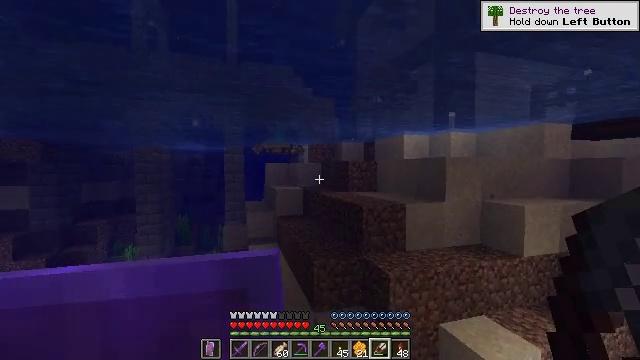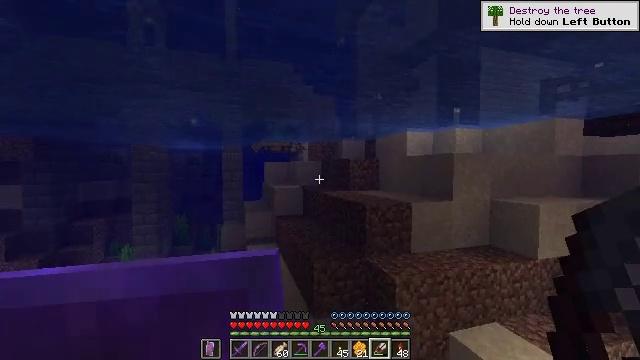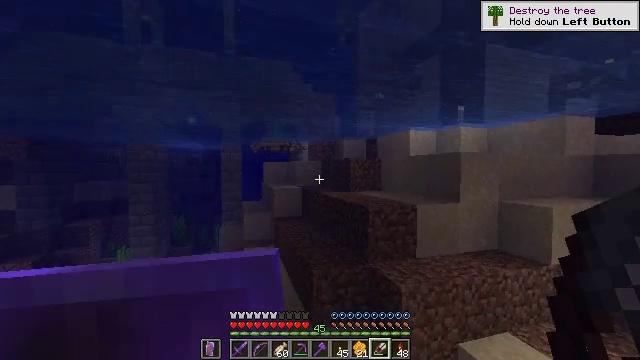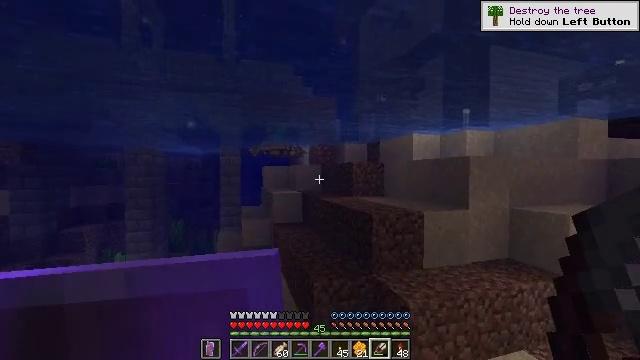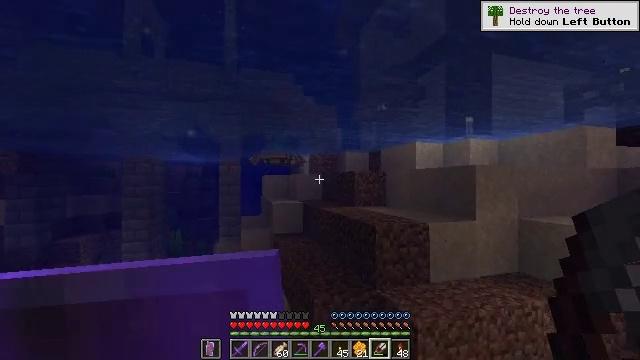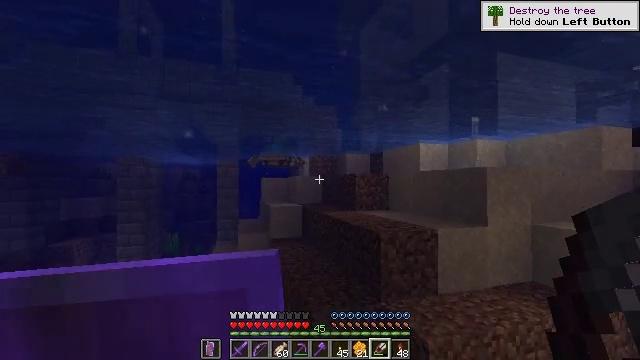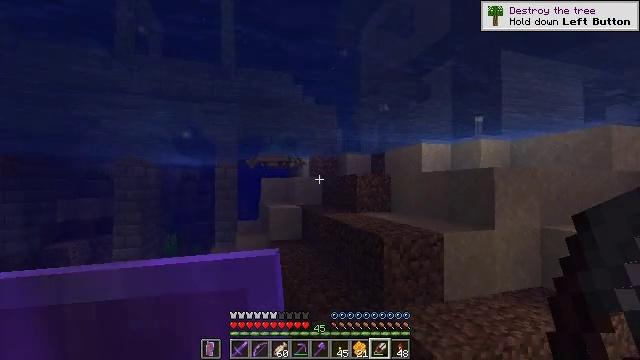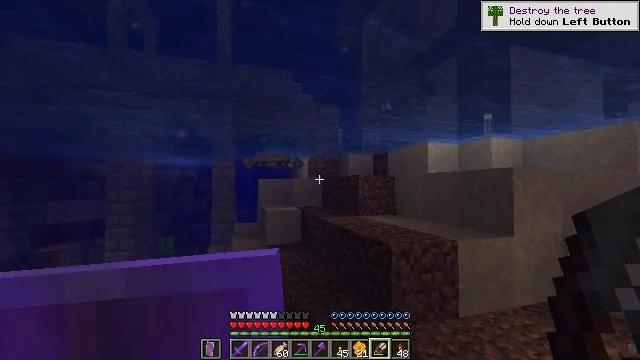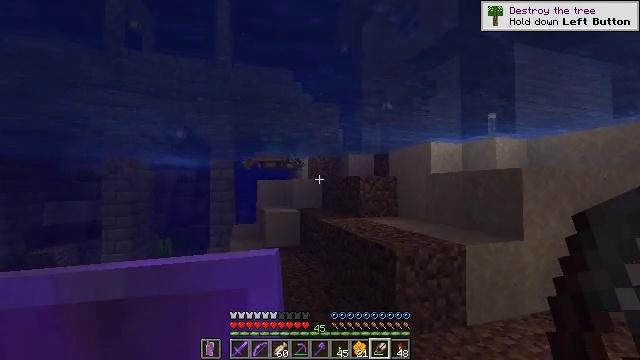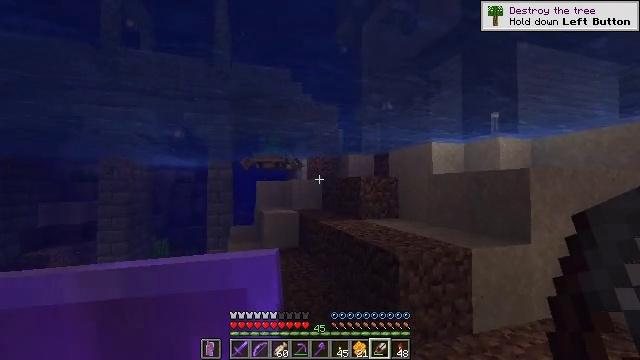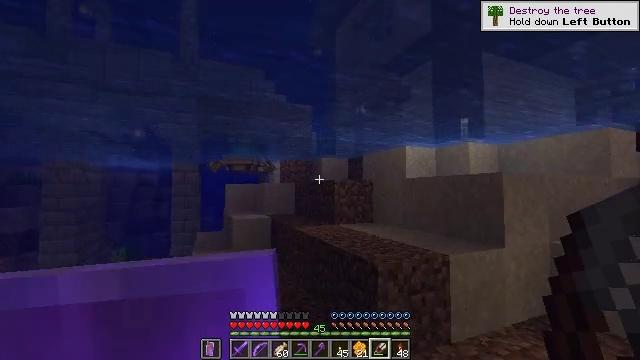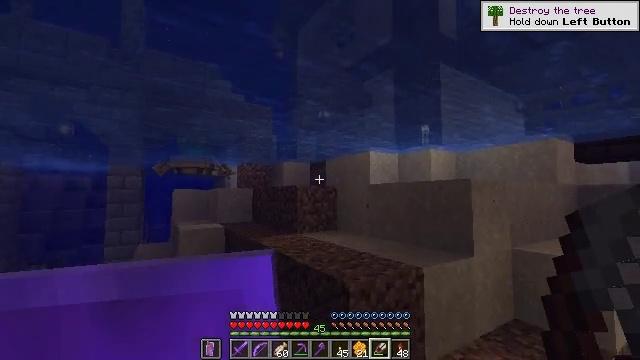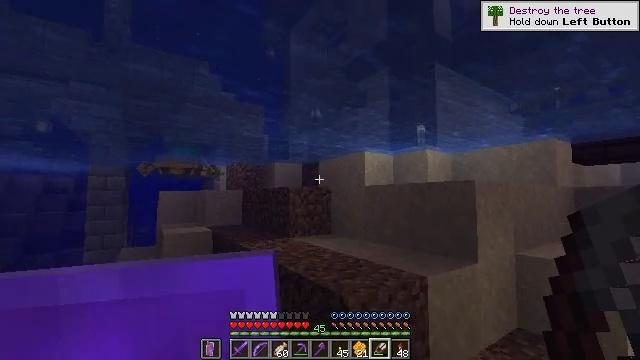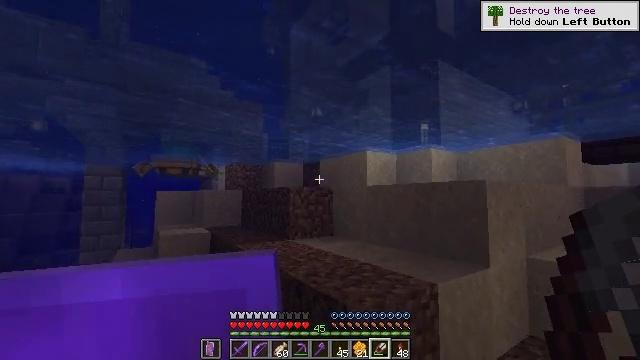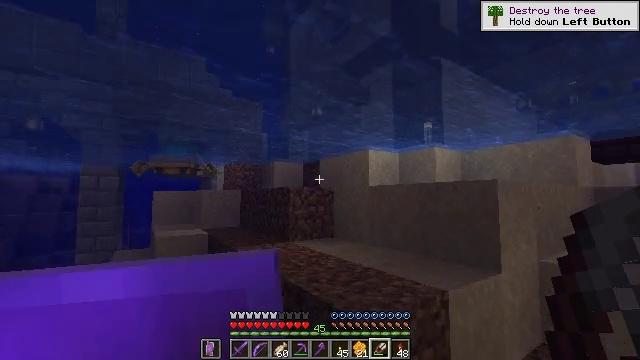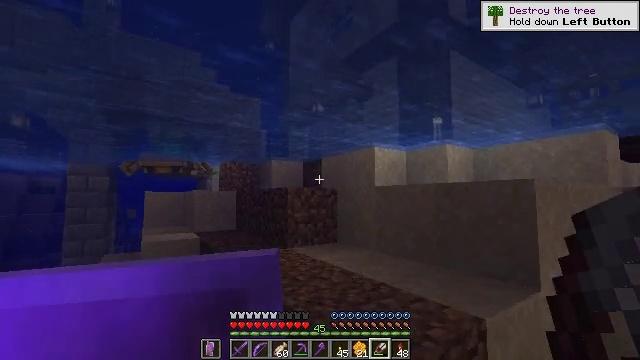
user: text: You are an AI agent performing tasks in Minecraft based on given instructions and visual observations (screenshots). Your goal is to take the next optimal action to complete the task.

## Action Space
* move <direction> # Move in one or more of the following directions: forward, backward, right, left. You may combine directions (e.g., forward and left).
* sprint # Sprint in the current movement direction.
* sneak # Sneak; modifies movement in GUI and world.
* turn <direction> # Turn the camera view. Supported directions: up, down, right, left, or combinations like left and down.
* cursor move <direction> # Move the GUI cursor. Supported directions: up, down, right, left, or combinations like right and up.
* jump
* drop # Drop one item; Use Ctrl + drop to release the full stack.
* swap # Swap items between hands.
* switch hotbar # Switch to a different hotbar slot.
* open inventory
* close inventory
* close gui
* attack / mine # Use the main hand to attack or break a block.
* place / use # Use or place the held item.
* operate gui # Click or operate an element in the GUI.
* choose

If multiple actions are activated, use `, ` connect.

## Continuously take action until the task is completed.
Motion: motion action
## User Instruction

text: Collect the light blue shulker box into your inventory.
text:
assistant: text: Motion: move forward, sprint
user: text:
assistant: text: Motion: move forward, sprint
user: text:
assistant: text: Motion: move forward, sprint
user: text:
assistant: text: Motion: move forward, sprint, turn up
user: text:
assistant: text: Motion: move forward, sprint
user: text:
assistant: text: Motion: move forward, sprint
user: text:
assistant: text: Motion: move forward, sprint
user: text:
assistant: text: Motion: move forward, sprint
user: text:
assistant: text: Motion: move forward, sprint
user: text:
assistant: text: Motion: move forward, sprint, turn right
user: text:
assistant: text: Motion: move forward, sprint, turn right and up
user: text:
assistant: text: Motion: move forward, sprint, turn right
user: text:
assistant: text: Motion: move forward, sprint
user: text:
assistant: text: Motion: move forward, sprint
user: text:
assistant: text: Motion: move forward, sprint
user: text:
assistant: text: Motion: move forward, sprint
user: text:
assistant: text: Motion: move forward, sprint, turn right
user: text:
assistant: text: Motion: move forward, sprint, turn right
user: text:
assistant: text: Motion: move forward, sprint
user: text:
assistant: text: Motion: move forward, sprint
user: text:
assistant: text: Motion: move forward, sprint
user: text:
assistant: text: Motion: move forward, sprint
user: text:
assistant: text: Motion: move forward, sprint
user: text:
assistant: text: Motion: move forward, sprint, jump
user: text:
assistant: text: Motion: move forward, sprint, jump
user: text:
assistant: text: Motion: move forward, sprint, jump
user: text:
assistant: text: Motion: move forward, sprint, jump
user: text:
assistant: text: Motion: move forward, sprint, jump
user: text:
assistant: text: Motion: move forward, sprint, jump
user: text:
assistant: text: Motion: move forward, sprint